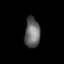
Tissue: lung
Cell type: Epithelial cells
Senescence score: 0.2416
Nuclear area (px): 452
Mean DAPI intensity: 103.768